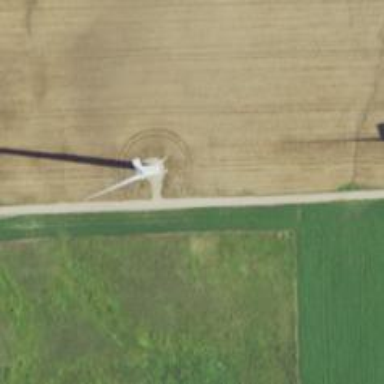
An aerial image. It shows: Wind generator powered by horizontal axis wind turbine.